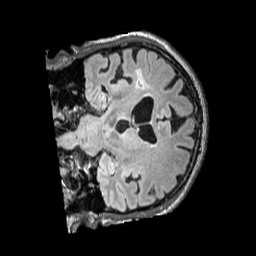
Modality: FLAIR
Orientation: coronal
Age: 64
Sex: male
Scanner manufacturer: siemens
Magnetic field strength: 3 T
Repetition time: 5 s
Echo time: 0.387 s